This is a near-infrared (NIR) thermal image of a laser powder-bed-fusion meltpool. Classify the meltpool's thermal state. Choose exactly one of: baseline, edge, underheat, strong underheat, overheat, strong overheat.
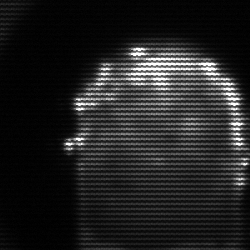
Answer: baseline